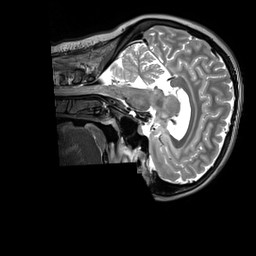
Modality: T2w
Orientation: sagittal
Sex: female
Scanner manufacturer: siemens
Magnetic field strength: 3 T
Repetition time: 3.2 s
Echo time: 0.409 s